Question: I'm learning to use fragments for build a dynamic application, but I've a problem with the Fragment Manager. When I pass it by the method getFragmentManager( ) is shown a warning because it returns the Fragment Manager of android.app, not from the support library.
Do you know how to fix it?

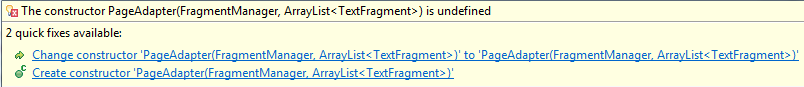
Answer: You should use 'getSupportFragmentManager()' instead of 'getFragmentManager()'
Also, make sure you are extending 'FragmentActivity' and not just 'Activity'.